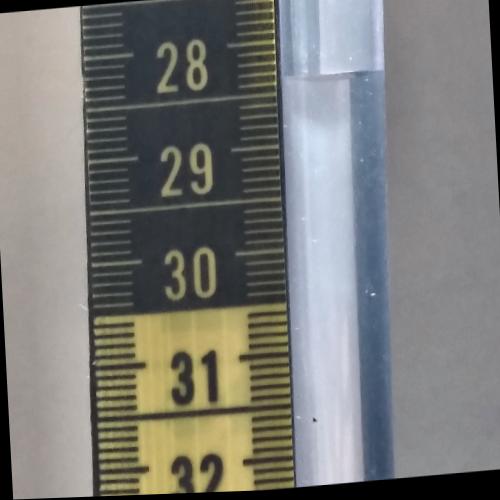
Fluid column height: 28.4 cm